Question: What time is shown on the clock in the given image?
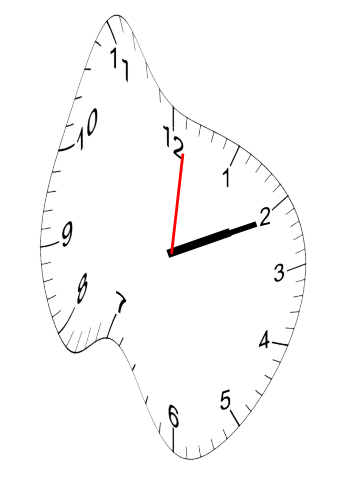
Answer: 02:11:01